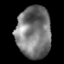
Tissue: lung
Cell type: Others
Senescence score: 0.2206
Nuclear area (px): 1743
Mean DAPI intensity: 119.236